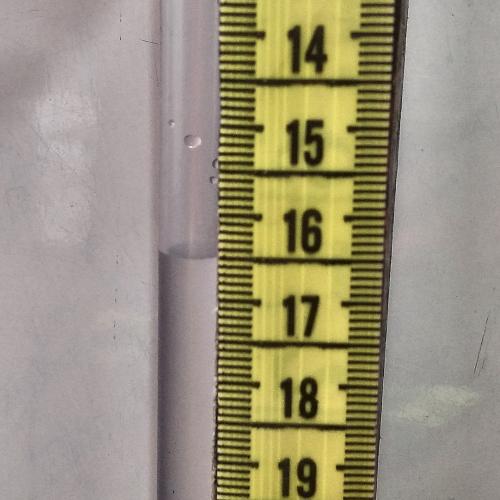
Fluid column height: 16.5 cm